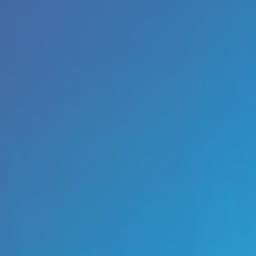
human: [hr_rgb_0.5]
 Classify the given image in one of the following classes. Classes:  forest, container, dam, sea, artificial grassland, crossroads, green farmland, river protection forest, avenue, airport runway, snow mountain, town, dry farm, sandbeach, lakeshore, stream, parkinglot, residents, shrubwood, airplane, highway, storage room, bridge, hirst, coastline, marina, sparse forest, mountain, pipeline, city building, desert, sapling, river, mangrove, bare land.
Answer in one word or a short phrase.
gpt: sea